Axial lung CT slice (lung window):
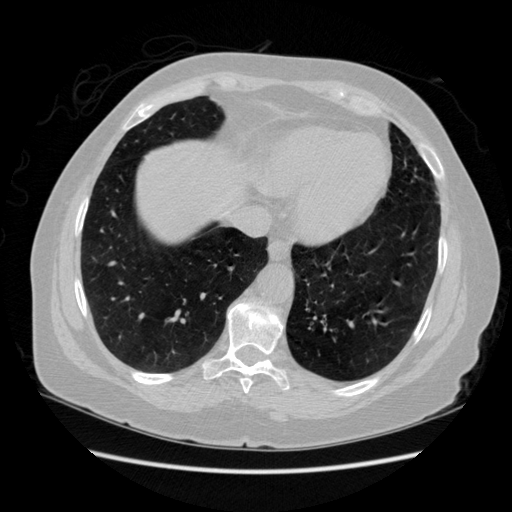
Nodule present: no